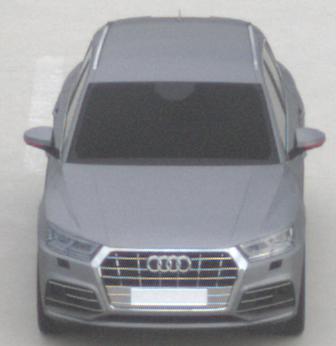
Make: Audi
Model: Q5 45 TFSI
Detailed model: Q5 (FY)
Model produced from: 2019/01
Model produced until: 2019/05
Doors: 5
Color: gray
Road condition: dry road
Daytime: midday
Contrast: low contrast